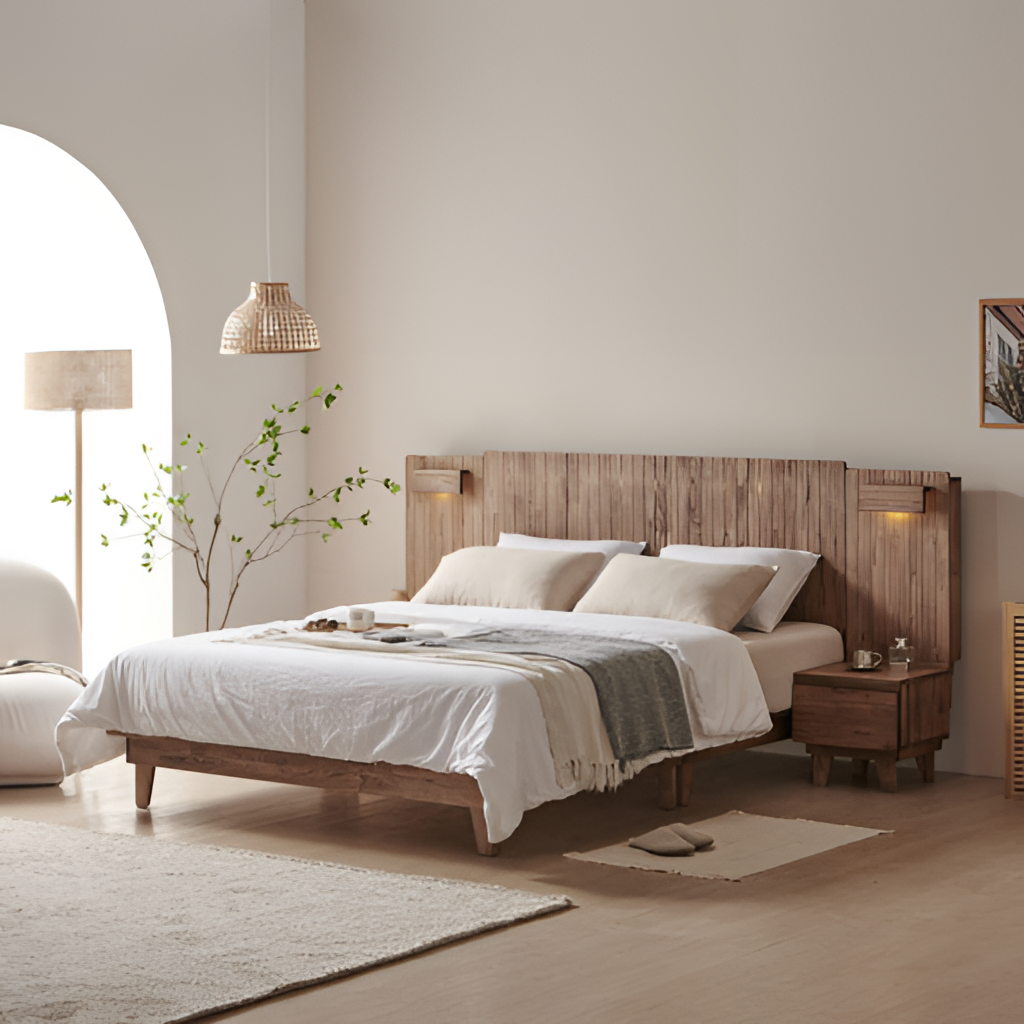
bedroom, brown wood backlit headboard bed, wood flooring, with plank pattern, paint wallpaper, with solid pattern, minimalist